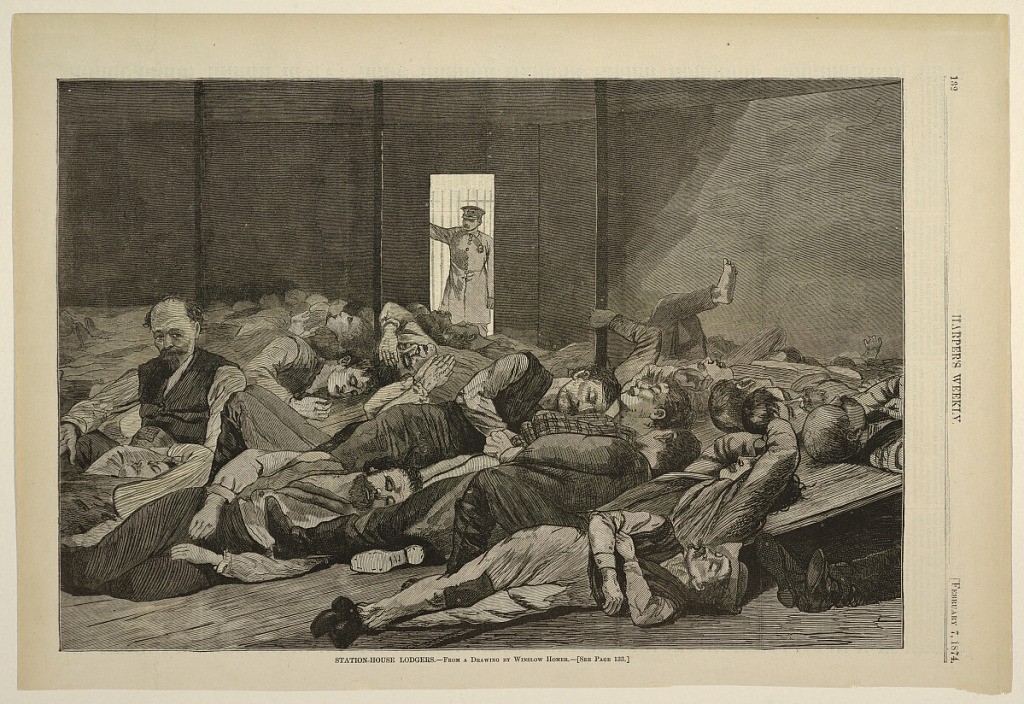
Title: Station-House Lodgers
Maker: Winslow Homer, American, 1836–1910
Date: February 7, 1874
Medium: Wood engraving in black ink on paper
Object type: Print
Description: View of a men sleeping on the floor as the jailor looks in the door.